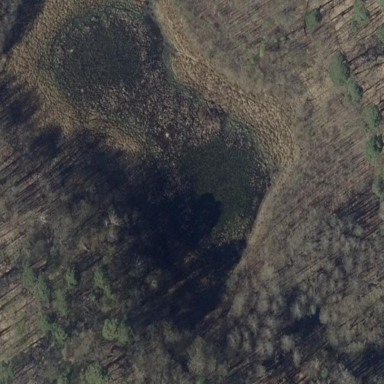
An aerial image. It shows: Reedbed in wetland area.